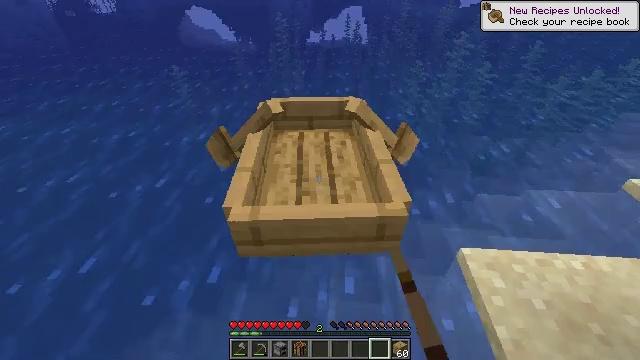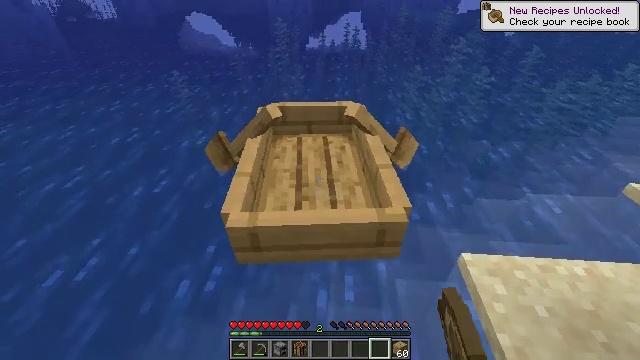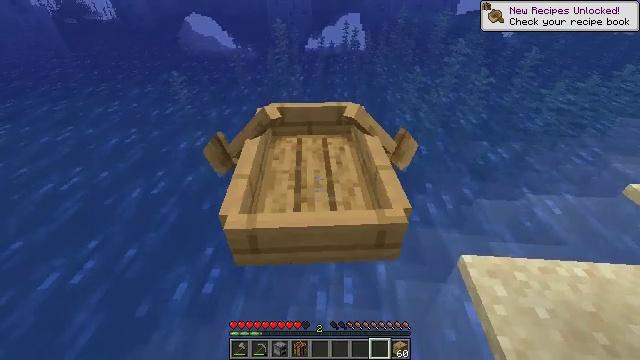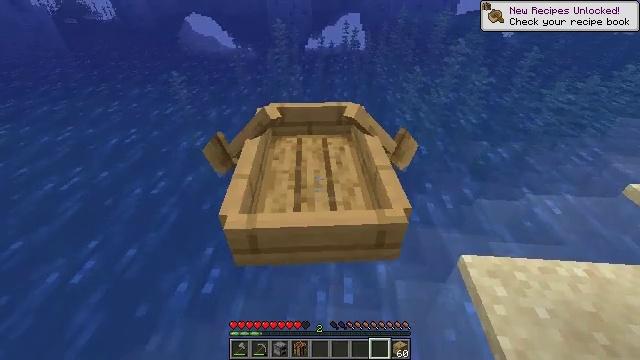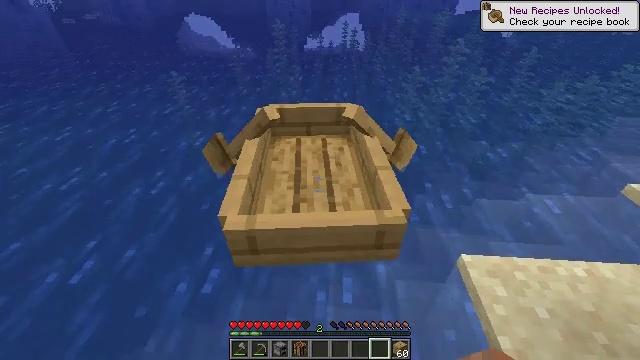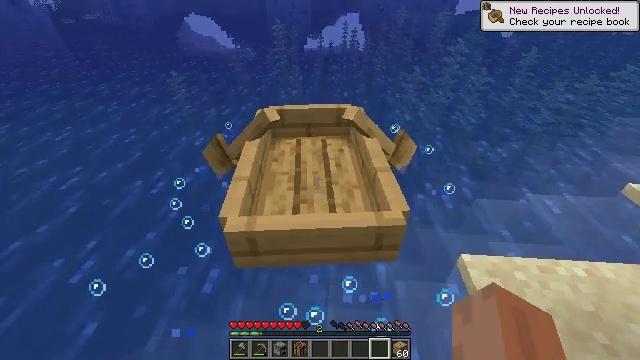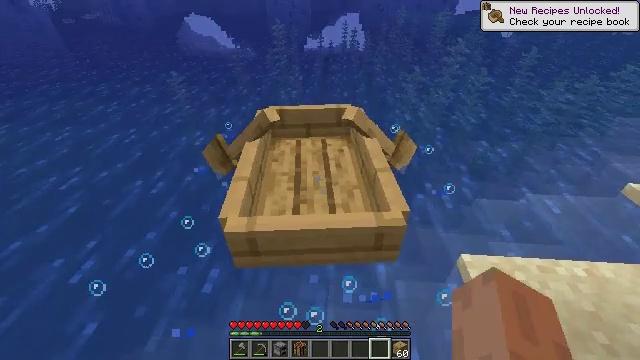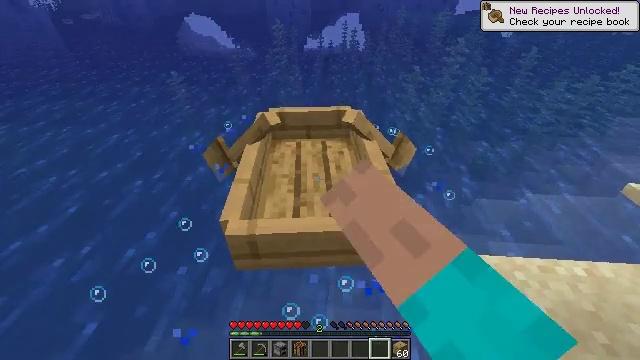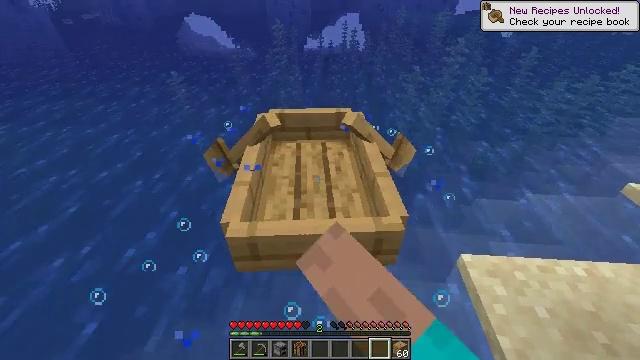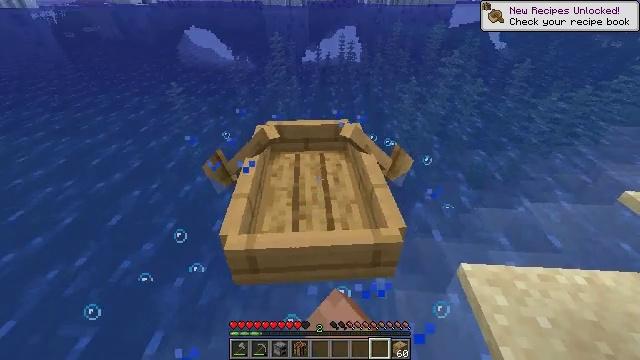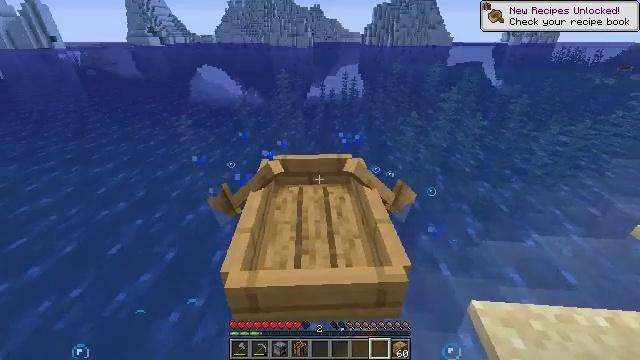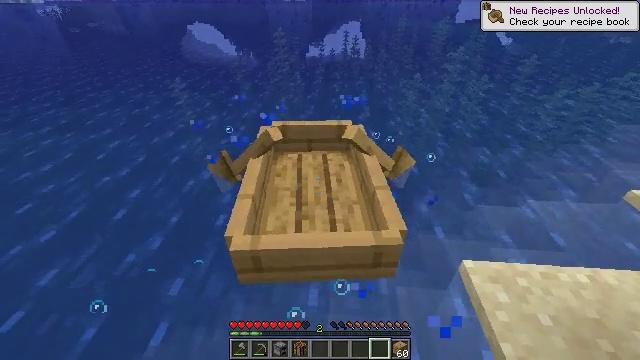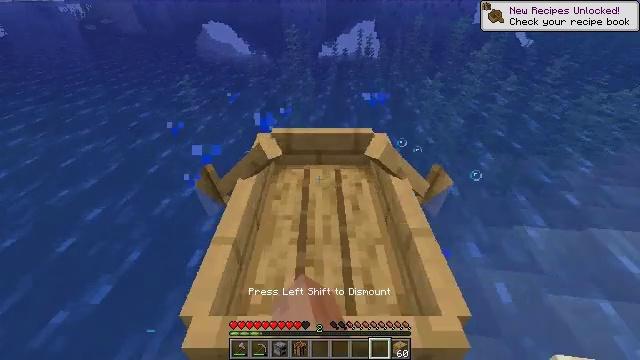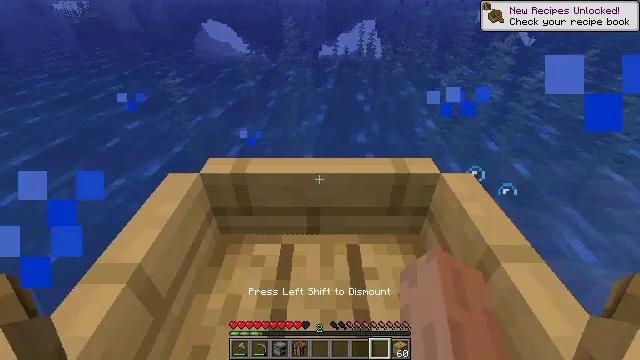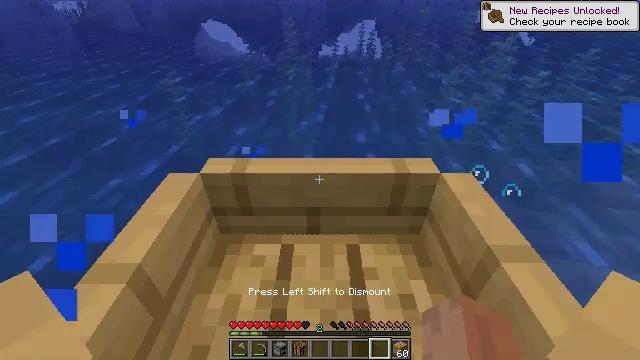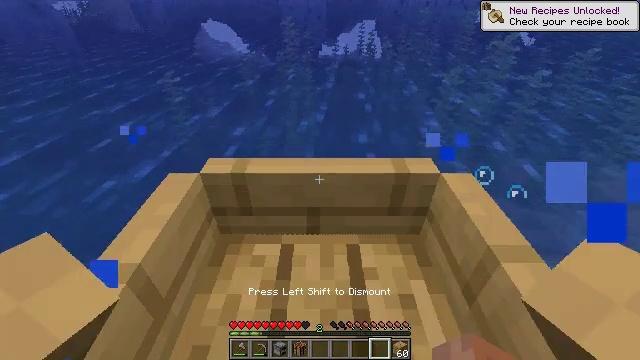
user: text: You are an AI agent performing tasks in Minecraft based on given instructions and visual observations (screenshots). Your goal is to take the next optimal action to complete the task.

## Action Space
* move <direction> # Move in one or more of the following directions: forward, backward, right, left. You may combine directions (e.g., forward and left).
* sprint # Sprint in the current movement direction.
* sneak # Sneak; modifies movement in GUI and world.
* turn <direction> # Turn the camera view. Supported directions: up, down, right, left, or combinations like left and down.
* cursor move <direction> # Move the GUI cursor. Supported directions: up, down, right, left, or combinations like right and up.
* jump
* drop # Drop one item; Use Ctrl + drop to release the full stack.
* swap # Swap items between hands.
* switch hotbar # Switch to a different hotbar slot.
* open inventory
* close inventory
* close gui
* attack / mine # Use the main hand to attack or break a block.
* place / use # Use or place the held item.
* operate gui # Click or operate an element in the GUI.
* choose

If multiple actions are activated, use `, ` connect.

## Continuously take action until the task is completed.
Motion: motion action
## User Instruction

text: Hunt fish.
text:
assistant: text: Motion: no_op
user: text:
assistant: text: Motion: no_op
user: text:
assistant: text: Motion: no_op
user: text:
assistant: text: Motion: no_op
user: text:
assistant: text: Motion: no_op
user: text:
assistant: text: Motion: use / place
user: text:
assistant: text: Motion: use / place
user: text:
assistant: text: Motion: use / place
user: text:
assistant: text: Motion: turn up
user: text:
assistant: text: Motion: turn up
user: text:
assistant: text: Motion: turn up
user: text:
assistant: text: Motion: no_op
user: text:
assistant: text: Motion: move forward
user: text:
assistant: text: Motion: move forward
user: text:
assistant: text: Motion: move forward
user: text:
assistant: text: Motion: move forward, sprint
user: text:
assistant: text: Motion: move forward, sprint
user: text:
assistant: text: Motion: move forward, sprint, turn left and up
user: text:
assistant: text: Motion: move forward, sprint, turn left and up
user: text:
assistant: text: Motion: move forward, sprint, turn left and up
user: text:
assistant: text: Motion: move forward, sprint
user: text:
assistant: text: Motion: move forward and move right, sprint
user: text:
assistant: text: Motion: move forward and move right, sprint
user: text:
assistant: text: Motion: move forward and move right, sprint
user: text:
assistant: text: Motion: move forward and move right, sprint
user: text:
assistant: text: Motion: move forward and move right, sprint
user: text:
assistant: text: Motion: move forward and move right, sprint, turn left
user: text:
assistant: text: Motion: move forward and move right, sprint, turn left and up
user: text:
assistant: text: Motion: move forward, sprint, turn left
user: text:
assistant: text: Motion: move forward, sprint, turn left